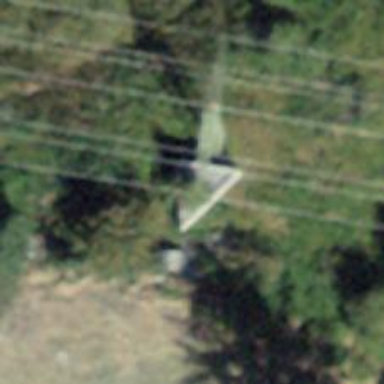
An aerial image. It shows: Power line in the image.